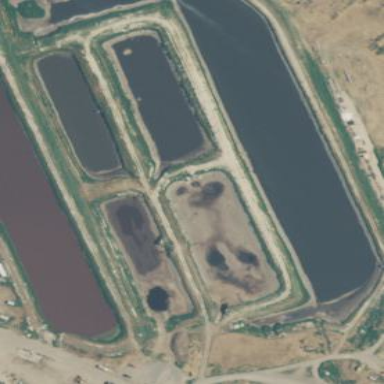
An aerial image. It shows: Reservoir used for sewage.